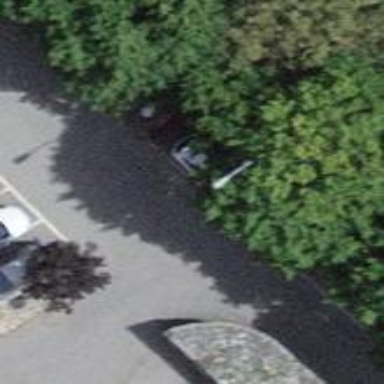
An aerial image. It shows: Parking area with surface.